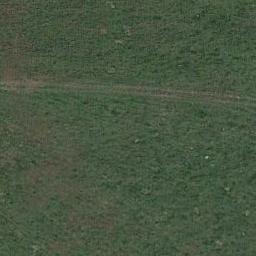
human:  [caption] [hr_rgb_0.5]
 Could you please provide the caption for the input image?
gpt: There are several yellow lines on the grass .

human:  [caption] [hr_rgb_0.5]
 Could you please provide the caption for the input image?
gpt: There is no grass in some parts of the meadow .

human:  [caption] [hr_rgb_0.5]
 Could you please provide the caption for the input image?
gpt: This meadow has dense grasses and a trail is also on the meadow .

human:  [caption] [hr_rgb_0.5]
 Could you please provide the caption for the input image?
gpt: The meadow is next to the bare land .

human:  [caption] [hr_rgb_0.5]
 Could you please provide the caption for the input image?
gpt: A dense meadow with many green grass .